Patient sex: M
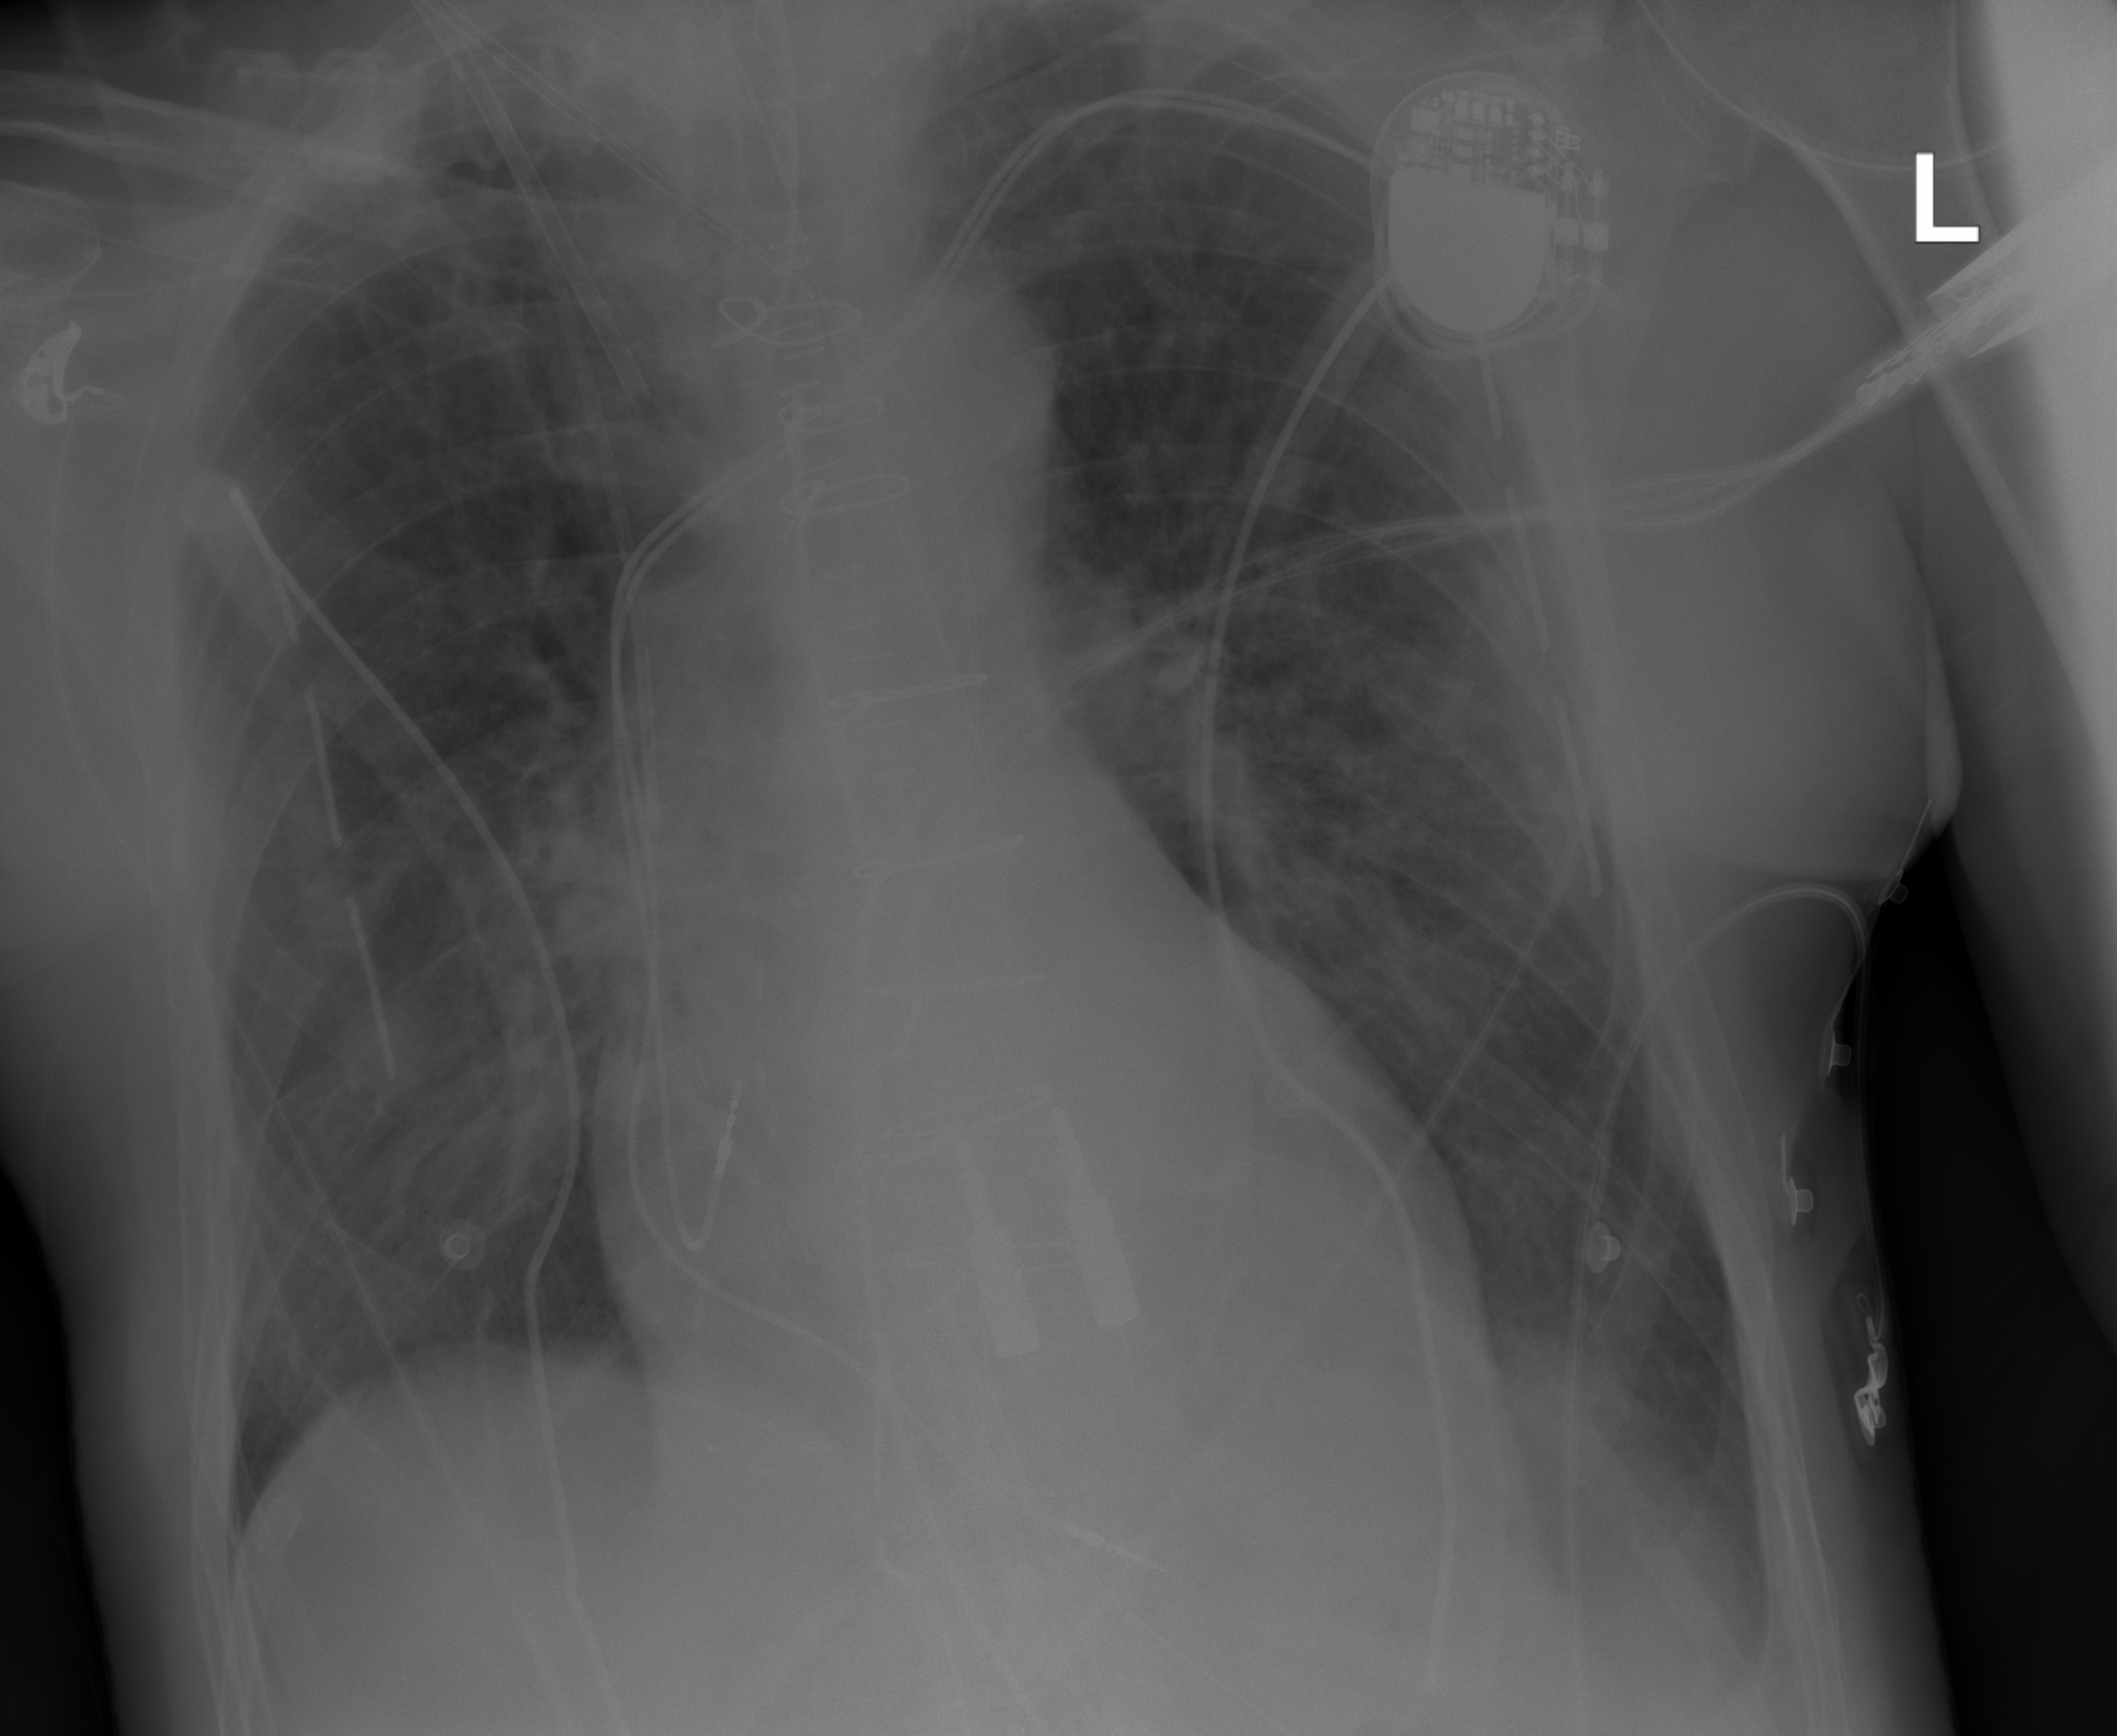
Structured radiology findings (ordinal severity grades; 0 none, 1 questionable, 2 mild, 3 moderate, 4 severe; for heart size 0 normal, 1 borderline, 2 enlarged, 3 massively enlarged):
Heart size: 0
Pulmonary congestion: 2
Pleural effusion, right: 0
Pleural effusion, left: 0
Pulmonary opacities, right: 0
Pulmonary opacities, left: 0
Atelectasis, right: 2
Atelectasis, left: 2